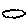
Label: cloud